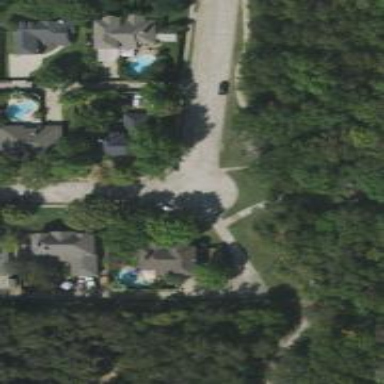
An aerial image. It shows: Residential road with sidewalk on the left side.